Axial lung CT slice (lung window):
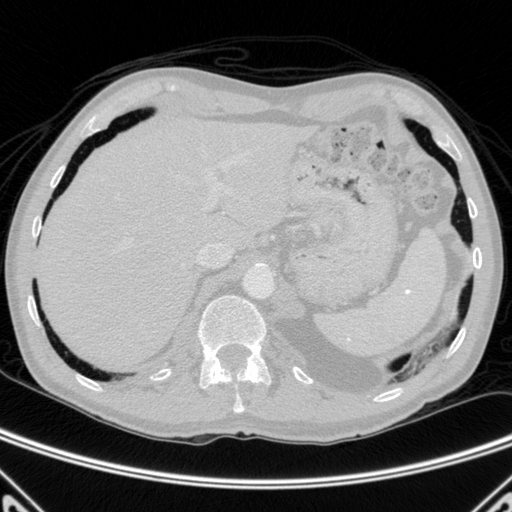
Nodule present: no